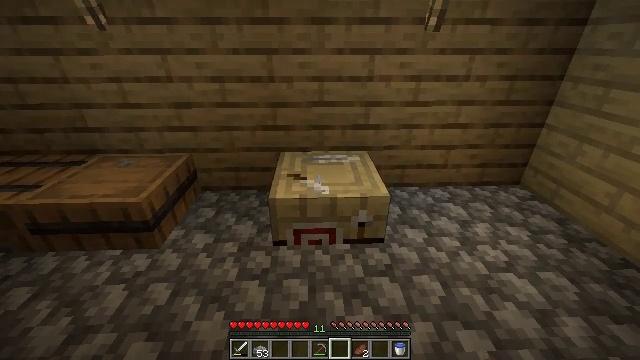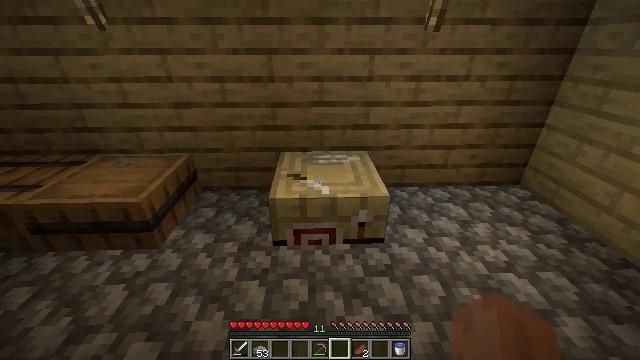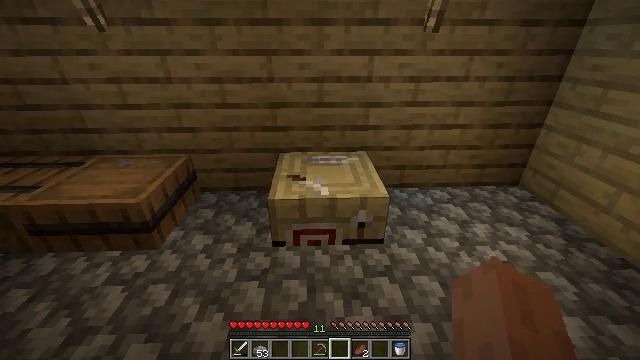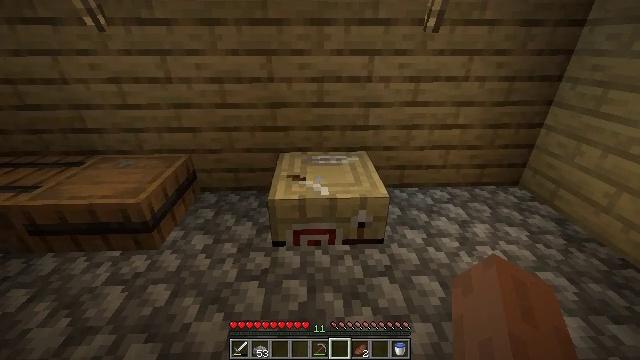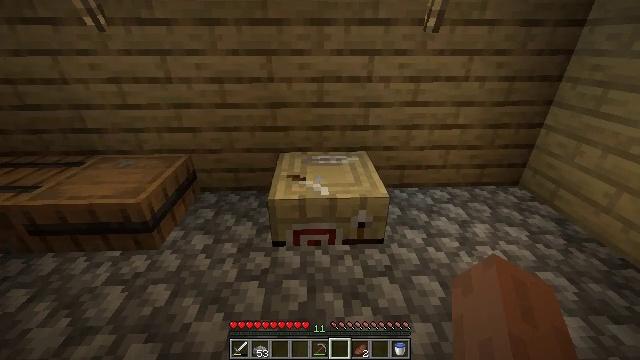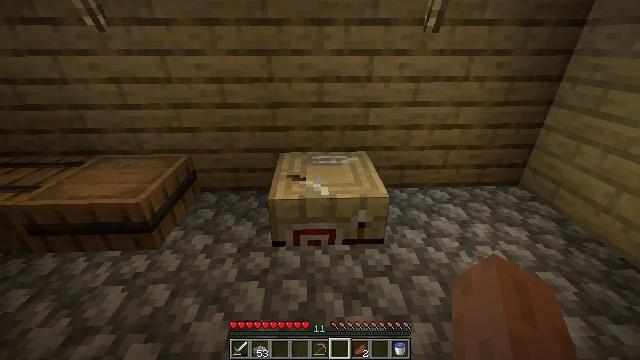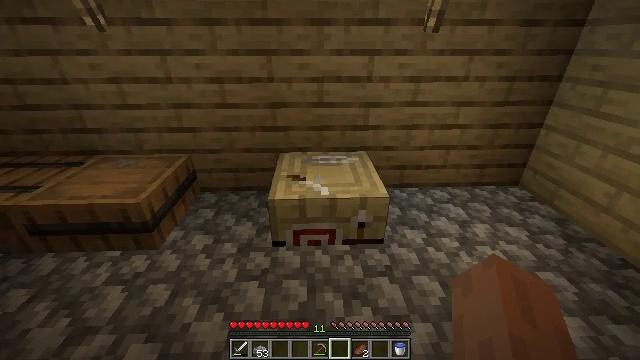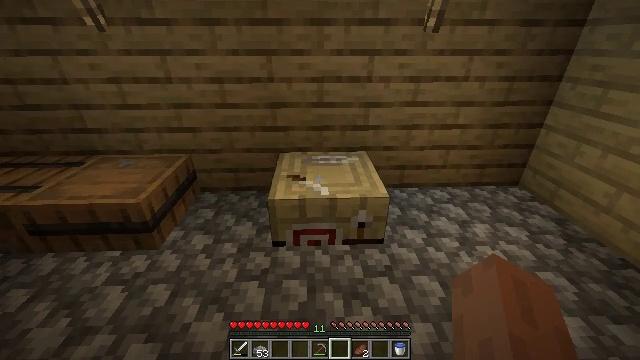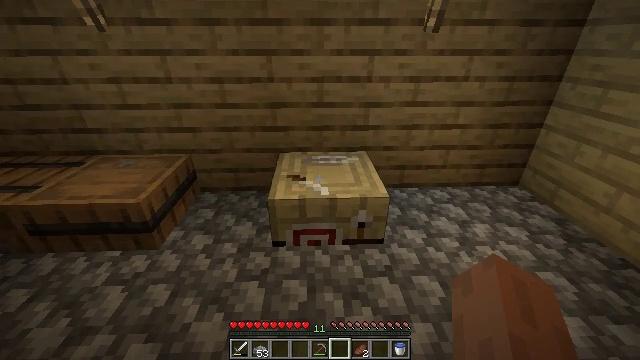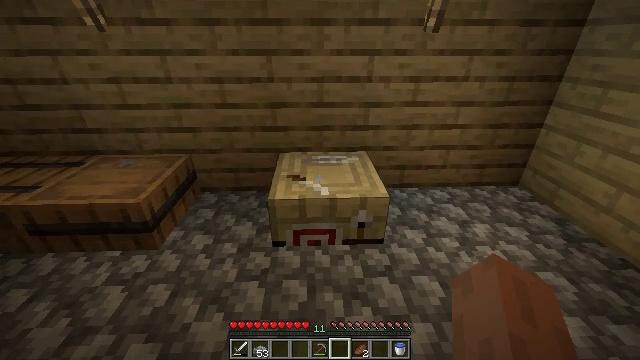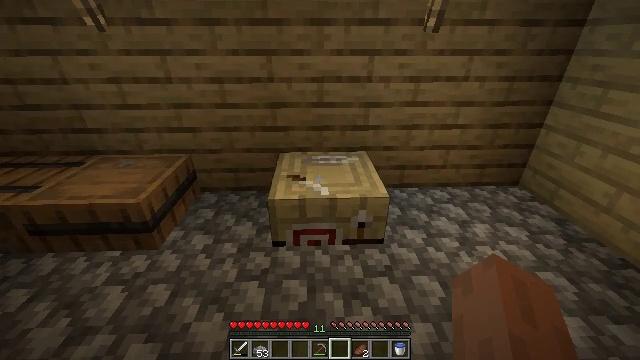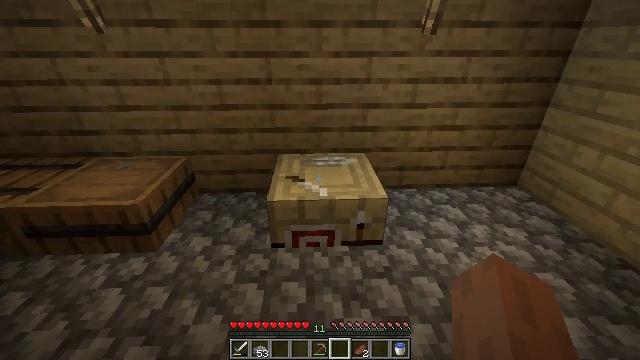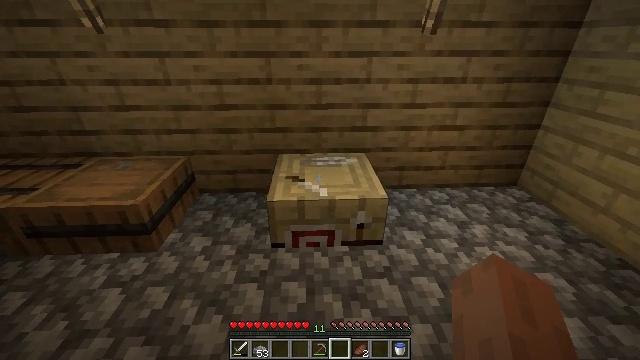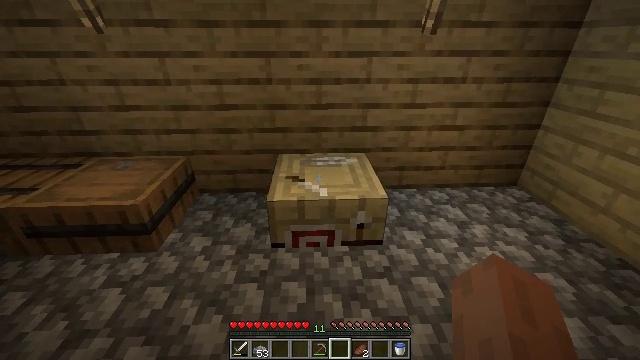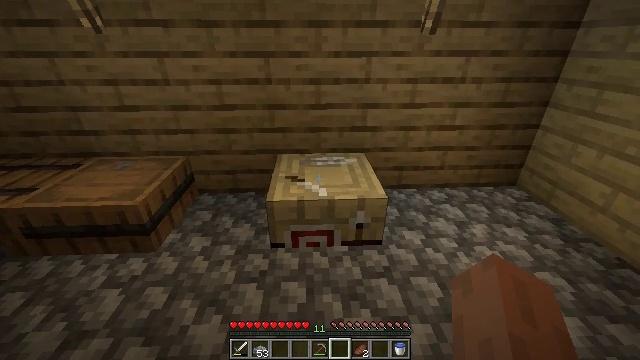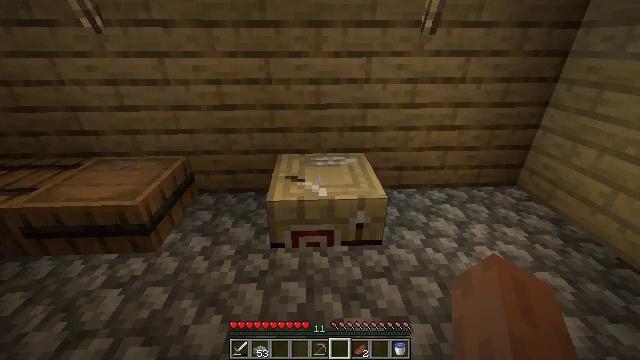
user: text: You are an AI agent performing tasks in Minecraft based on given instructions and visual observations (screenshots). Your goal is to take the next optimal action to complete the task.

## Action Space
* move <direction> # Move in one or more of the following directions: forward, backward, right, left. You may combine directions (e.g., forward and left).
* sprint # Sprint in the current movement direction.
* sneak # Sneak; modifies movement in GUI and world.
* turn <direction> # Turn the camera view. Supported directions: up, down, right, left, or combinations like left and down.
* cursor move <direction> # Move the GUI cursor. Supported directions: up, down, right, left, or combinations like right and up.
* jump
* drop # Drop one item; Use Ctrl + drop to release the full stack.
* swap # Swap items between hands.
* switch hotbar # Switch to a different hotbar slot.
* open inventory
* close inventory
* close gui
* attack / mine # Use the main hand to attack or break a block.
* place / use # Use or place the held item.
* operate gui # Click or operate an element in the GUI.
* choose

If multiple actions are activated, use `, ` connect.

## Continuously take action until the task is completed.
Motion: motion action
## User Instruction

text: Attack the fletching table to break it.
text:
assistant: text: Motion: no_op
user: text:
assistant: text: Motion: no_op
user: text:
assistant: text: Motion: no_op
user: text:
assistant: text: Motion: no_op
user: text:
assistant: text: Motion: no_op
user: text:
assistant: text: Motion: no_op
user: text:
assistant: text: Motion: no_op
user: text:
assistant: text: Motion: no_op
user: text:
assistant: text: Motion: no_op
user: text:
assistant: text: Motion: no_op
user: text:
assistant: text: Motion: no_op
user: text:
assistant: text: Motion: no_op
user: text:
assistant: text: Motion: no_op
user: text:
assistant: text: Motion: no_op
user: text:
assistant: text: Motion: no_op
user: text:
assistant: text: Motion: no_op
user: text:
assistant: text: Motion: no_op
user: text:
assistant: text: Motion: no_op
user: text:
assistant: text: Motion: no_op
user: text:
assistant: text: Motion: no_op
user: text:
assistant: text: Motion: no_op
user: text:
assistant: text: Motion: no_op
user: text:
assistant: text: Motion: no_op
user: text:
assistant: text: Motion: no_op
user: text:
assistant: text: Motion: no_op
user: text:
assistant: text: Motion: no_op
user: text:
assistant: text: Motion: no_op
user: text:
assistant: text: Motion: no_op
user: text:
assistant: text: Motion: no_op
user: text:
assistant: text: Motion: no_op